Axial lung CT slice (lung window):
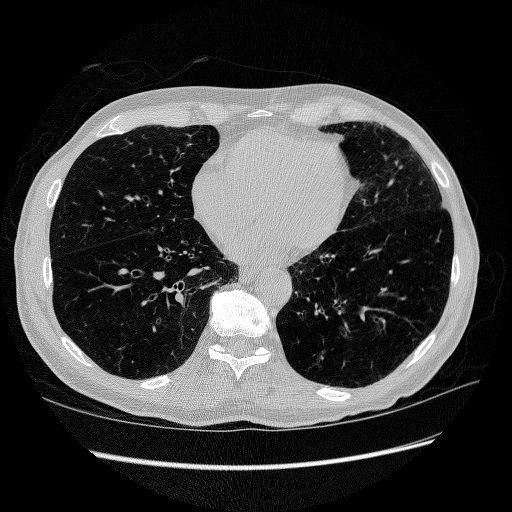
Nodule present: no